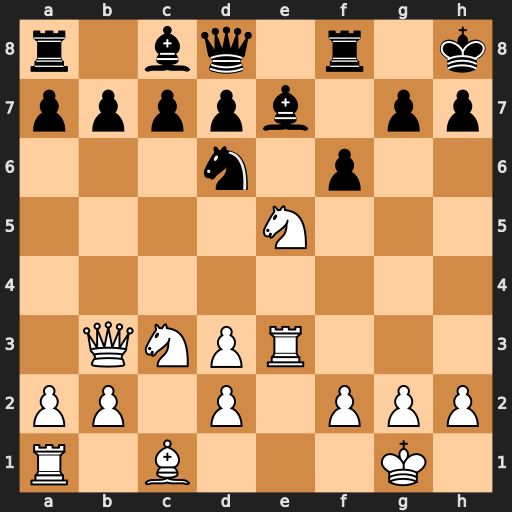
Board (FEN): r1bq1r1k/ppppb1pp/3n1p2/4N3/8/1QNPR3/PP1P1PPP/R1B3K1
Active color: w
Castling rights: -
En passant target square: -
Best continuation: Ng6+ hxg6 Rh3#